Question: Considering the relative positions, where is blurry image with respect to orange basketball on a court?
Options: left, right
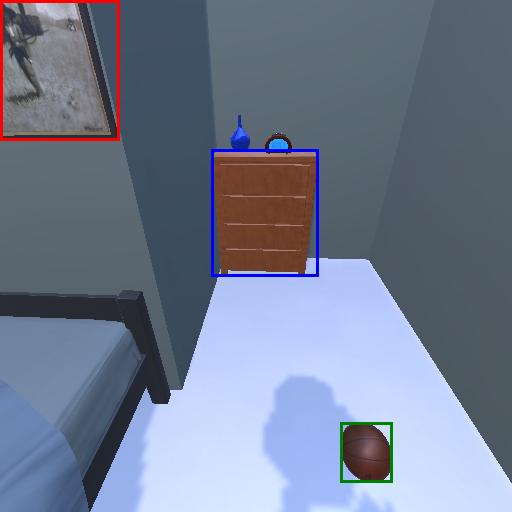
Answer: left